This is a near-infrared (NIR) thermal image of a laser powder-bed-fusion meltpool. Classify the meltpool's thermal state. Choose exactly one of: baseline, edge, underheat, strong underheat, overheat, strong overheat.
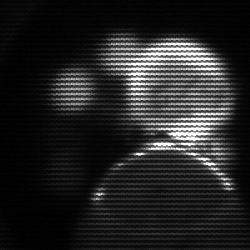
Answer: edge